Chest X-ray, AP view. Patient: 61 years old, sex M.
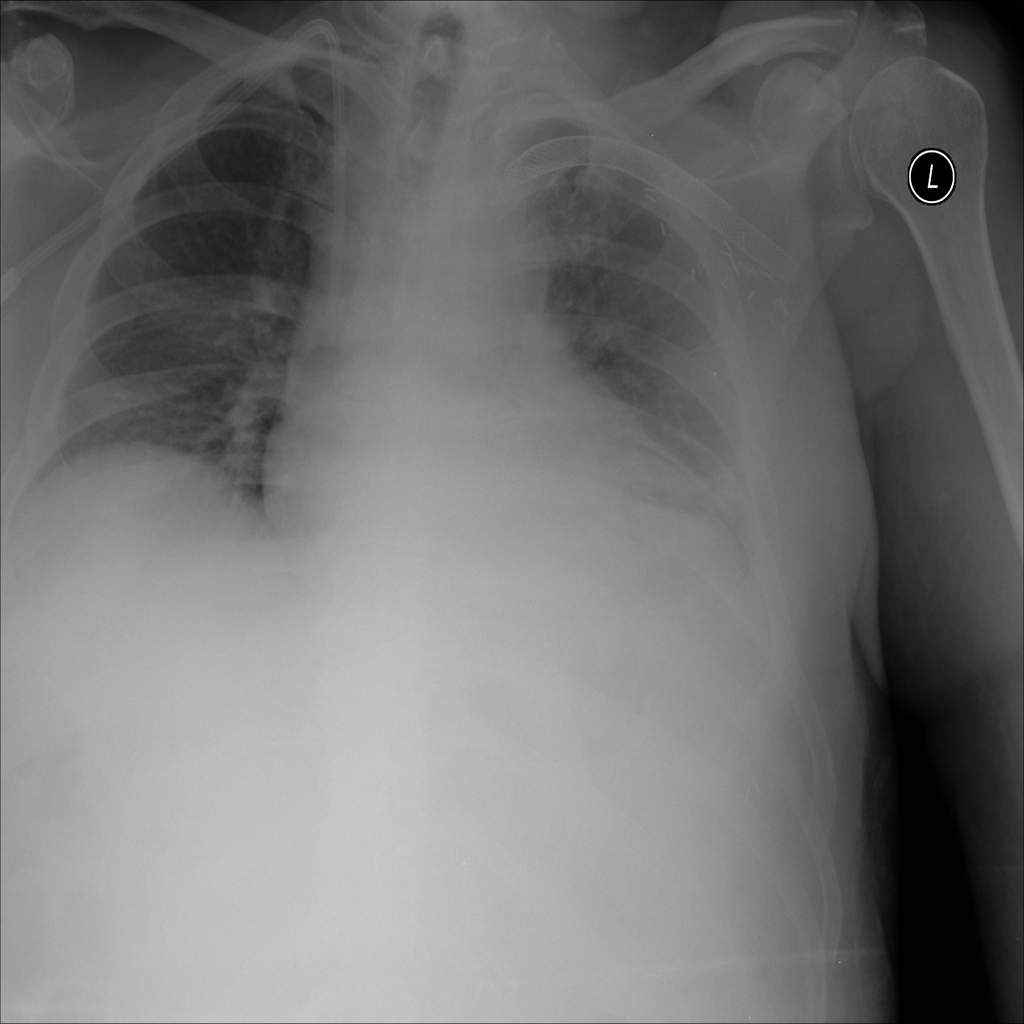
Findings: No Finding